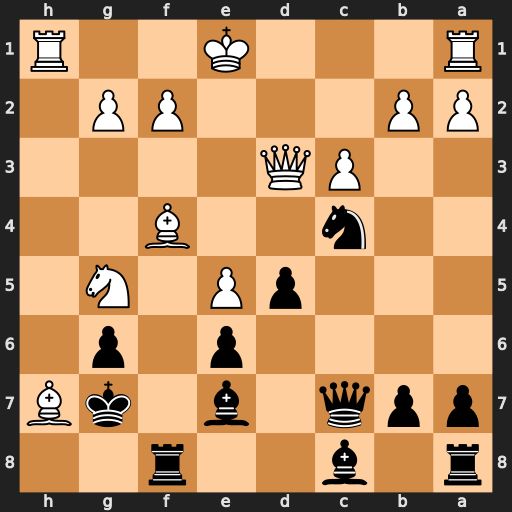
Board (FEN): r1b2r2/ppq1b1kB/4p1p1/3pP1N1/2n2B2/2PQ4/PP3PP1/R3K2R
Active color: b
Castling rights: KQ
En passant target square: -
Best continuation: Nxe5 Qh3 Rxf4 Qh6+ Kf6